Question: Is there a way to not show the first option inside the dropdown list of a HTML select tag? They only thing I know of is to disable it from being clicked but I want it to not be shown inside the dropdown, like this :

'''
<select class="archive" onChange="window.location.href=this.value">
<option disabled="disabled" selected="selected">..dupa luna:</option>
<option value="#">Ianuarie 2015</option>
<option value="#">Februarie 2015</option>
<option value="#">Martie 2015</option>
<option value="#">Aprilie 2015</option>
</select>
'''
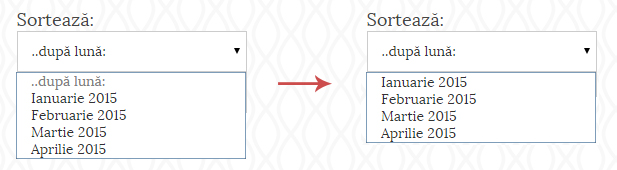
Answer: I did not think about trying CSS to achieve this cause I thought that by adding 'style="display:none;"' to my first option tag will hide the value from the box too, but as it appears, it doesn't. You can achieve this by changing my initial code in the question with:
'''
<select class="archive" onChange="window.location.href=this.value">
<option disabled="disabled" selected="selected" style="display:none;">..luna:</option>
<option value="#">Ianuarie 2015</option>
<option value="#">Februarie 2015</option>
<option value="#">Martie 2015</option>
<option value="#">Aprilie 2015</option>
</select>
'''